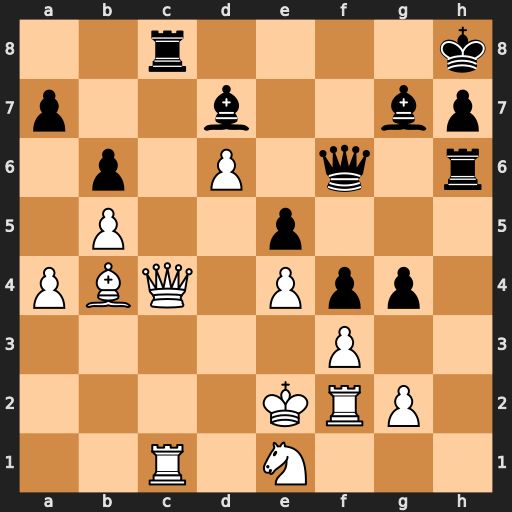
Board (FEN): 2r4k/p2b2bp/1p1P1q1r/1P2p3/PBQ1Ppp1/5P2/4KRP1/2R1N3
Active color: w
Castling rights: -
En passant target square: -
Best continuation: Qxc8+ Bxc8 Rxc8+